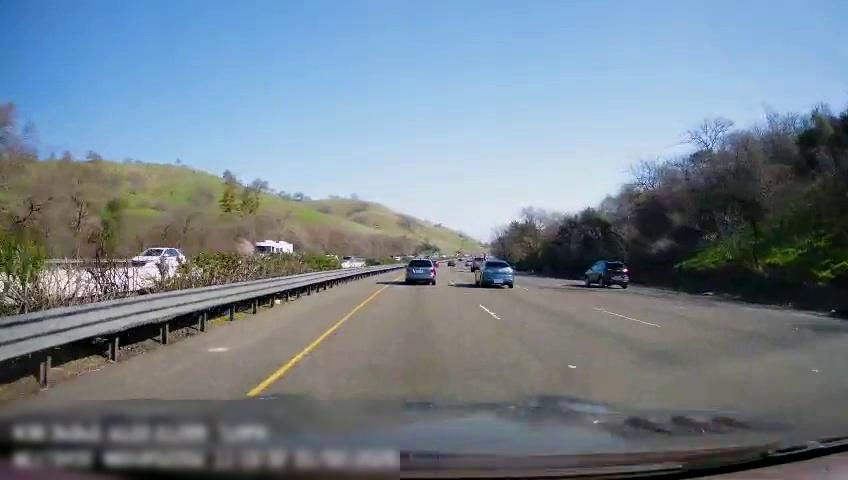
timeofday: Day
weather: Sunny
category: Drivable Space
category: Vehicles | Car
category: Vehicles | Car
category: Vehicles | Truck
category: Vehicles | Truck
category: Vehicles | Car
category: Vehicles | SUV
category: Lanes | Current Lane
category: Lanes | Current Lane
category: Lanes | Alternate Lane
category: Lanes | Alternate Lane